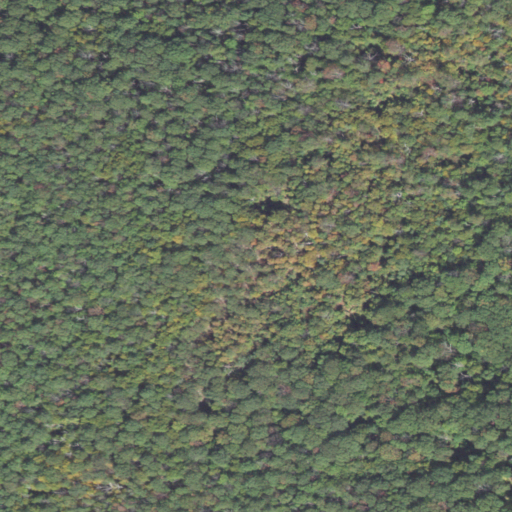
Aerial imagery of mountain in Pennsylvania named Mount Dunlop containing deciduous forest and open development